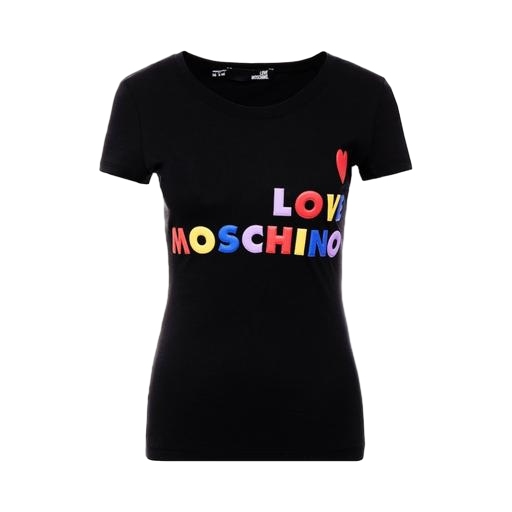
multicolor love t-shirt, multicolor black embroidered logo t-shirt, multicolor logo-print t-shirt, white background